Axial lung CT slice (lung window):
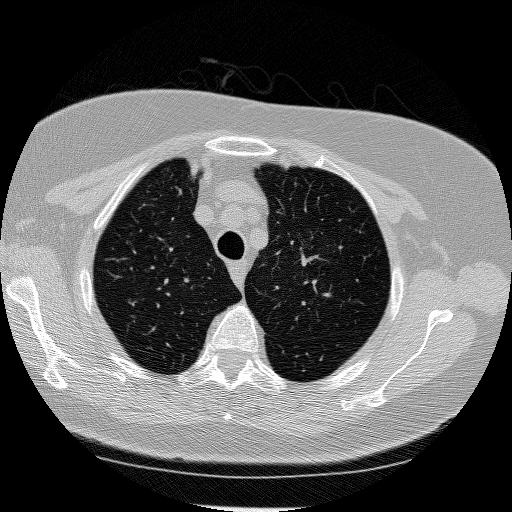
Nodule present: no